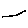
Label: line